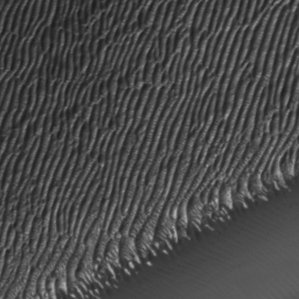
Label: frost